Current action and preconditions to check: path_clear

Your task: For each precondition in the list above, predict whether it will hold at this action.

Consider the current scene as observed from the mobile robot's camera, and analyze the predicted future states of all dynamic agents (e.g., people, animals, vehicles, or any moving entities) within the NEXT SECOND.

IMPORTANT: Only answer "very likely" if you are absolutely certain—based on strong, clear evidence—that a dynamic agent will violate the precondition in the predicted future state. Do NOT answer "very likely" for unlikely, ambiguous, or low-probability risks.

Ask yourself for each precondition: Is there a high probability, with clear and convincing evidence, that the predicted future states of any dynamic agent will interfere with the predicted future state of the currently executing action within the NEXT SECOND, causing that precondition to fail?

Assess the risk level based on these predictions. Use "likely" or "very likely" if motions create a clear risk of interference.

Use "neutral" or "improbable" if agents are nearby but their predicted paths are clearly diverging or non-conflicting.

Failure Risk Categories: "very improbable", "improbable", "neutral", "likely", "very likely"

Answer Format: Output ONLY the probability_of_failure value from these categories: "very improbable", "improbable", "neutral", "likely", "very likely"

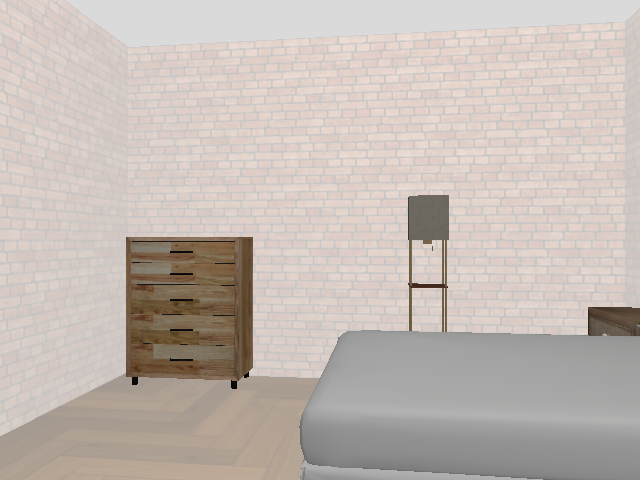

Answer: very improbable